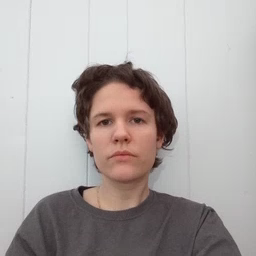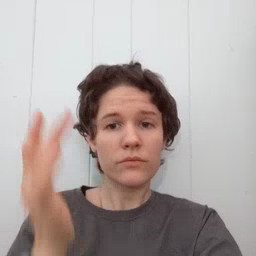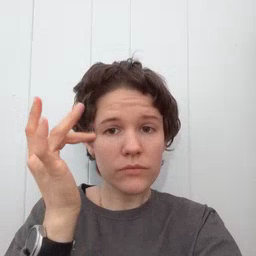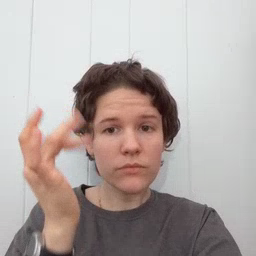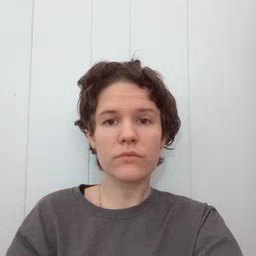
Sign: why